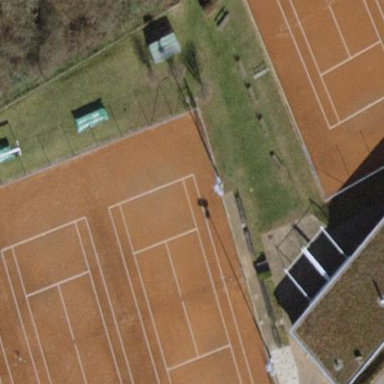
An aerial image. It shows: Tennis court in leisure pitch.